Field crop: maize
Growth stage: 2
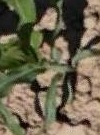
Species: maize